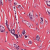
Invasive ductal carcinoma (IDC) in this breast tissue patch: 1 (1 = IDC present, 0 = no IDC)